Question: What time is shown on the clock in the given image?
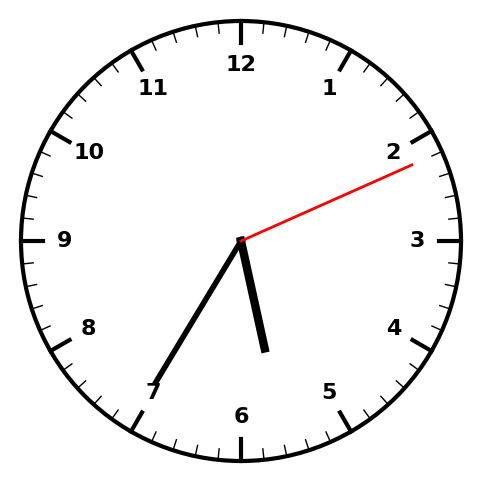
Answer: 05:35:11